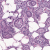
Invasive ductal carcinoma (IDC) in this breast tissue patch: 1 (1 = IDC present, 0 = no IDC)